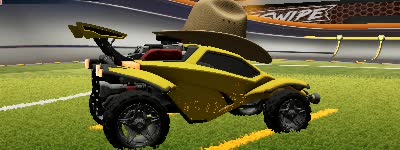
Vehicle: octane